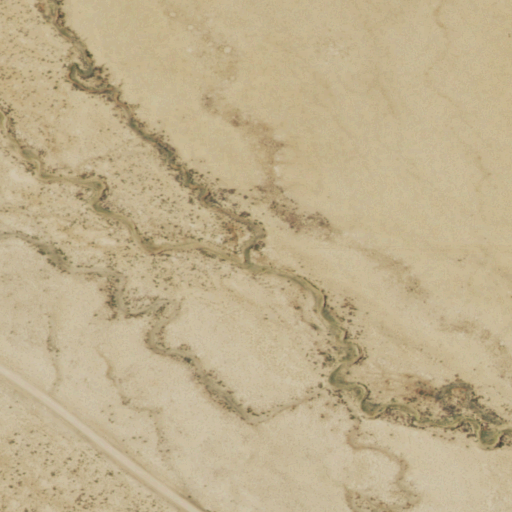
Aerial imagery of valley in Wyoming named Coal Gulch containing only shrub